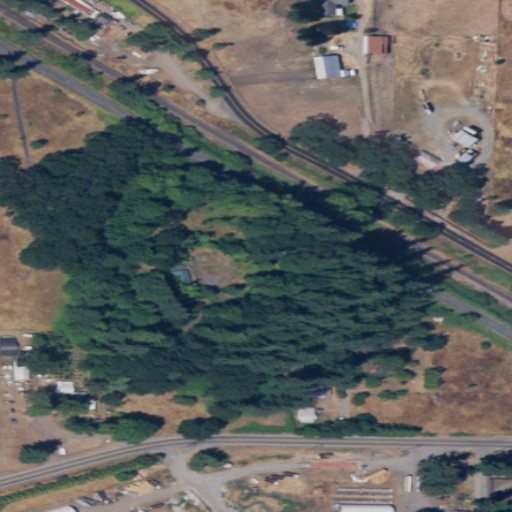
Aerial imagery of mountain in Washington named Grand Mound containing low intensity development, open development, pasture, medium intensity development, evergreen forest, mixed forest, and high intensity development